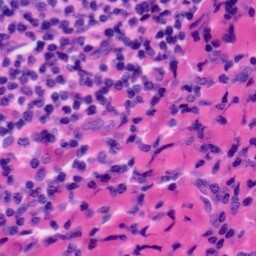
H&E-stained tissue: Tonsil